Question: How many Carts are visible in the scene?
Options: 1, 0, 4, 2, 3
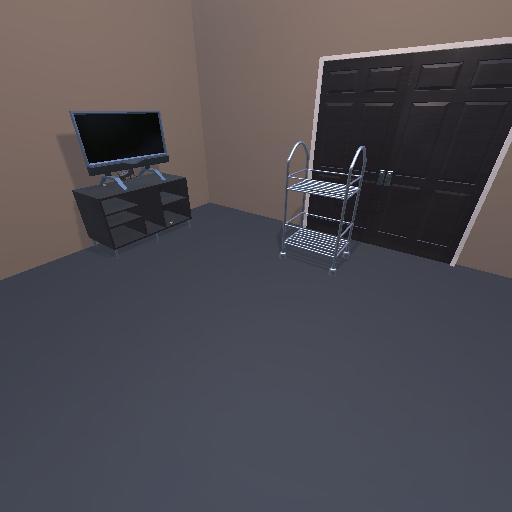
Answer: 1